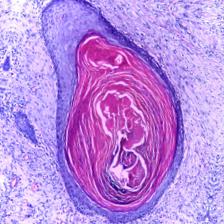
Diagnosis: OSCC